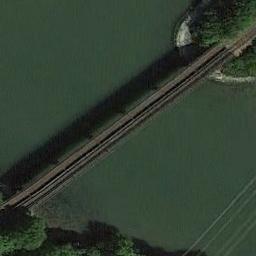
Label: bridge